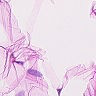
Metastatic tissue present: no